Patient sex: M
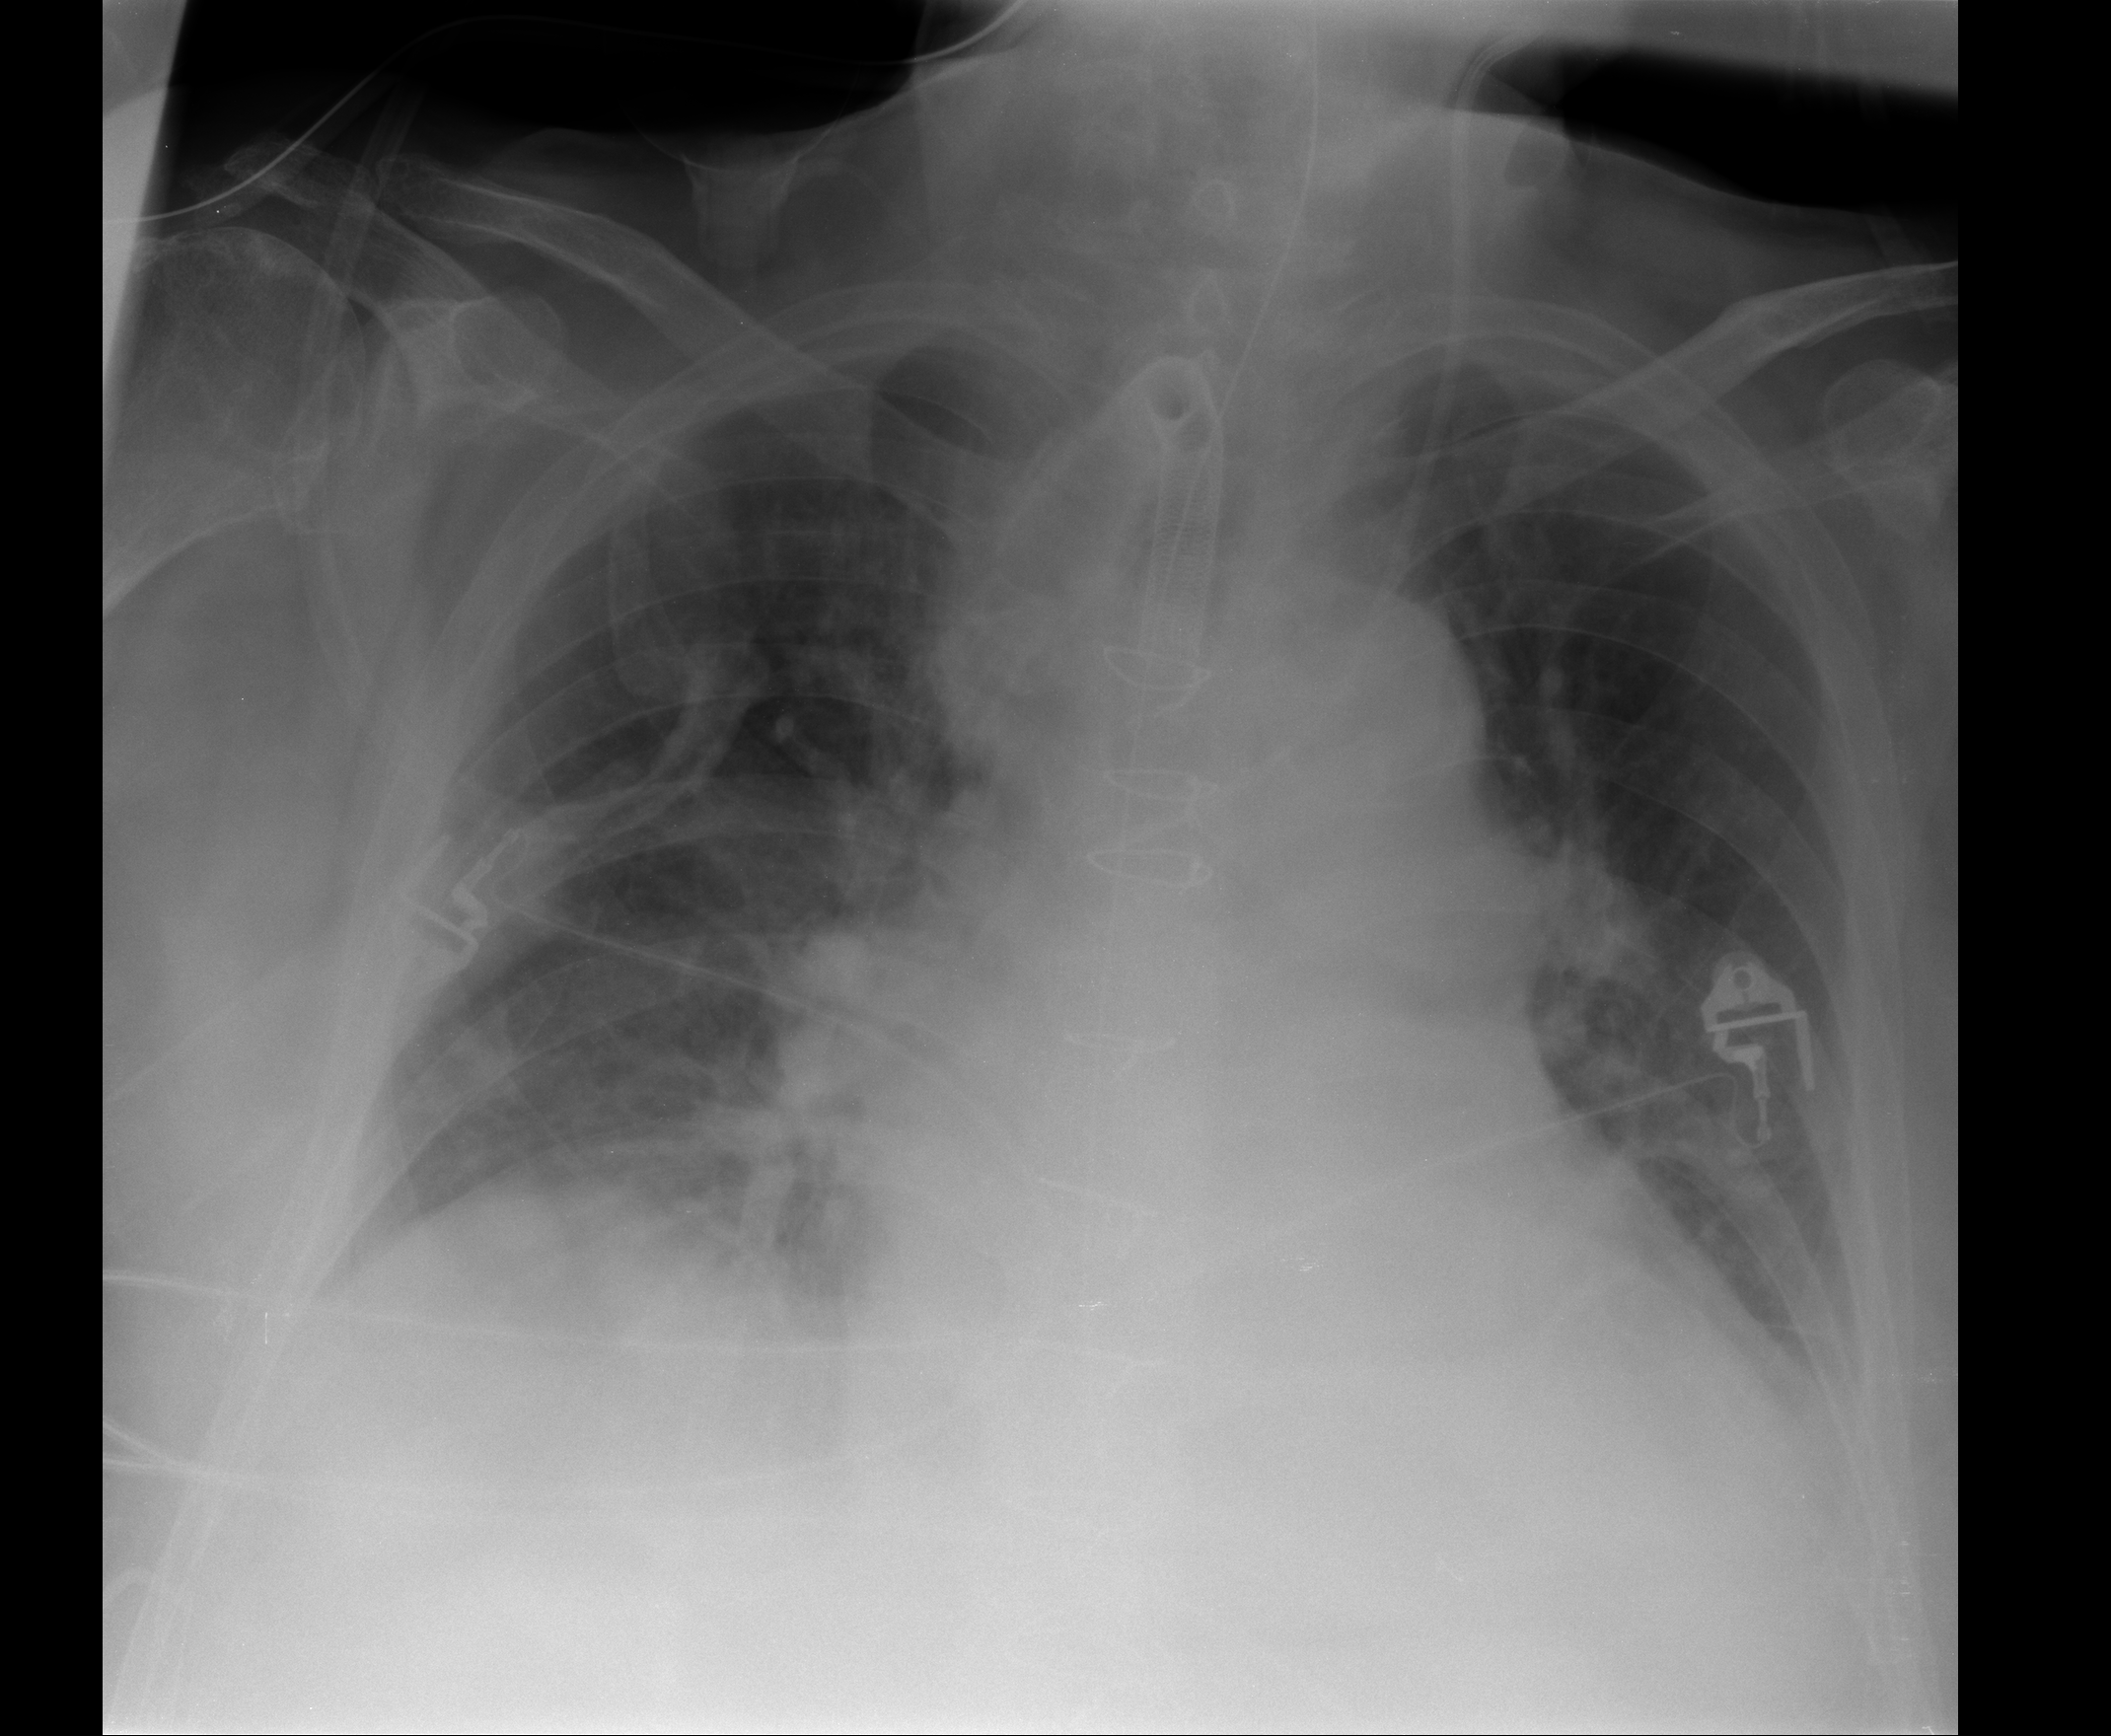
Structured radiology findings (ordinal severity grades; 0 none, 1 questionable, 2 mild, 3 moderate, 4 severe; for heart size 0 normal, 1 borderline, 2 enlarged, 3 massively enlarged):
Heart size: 2
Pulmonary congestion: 2
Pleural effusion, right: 2
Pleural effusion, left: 1
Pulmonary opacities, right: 2
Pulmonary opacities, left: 1
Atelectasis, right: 3
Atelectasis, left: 2